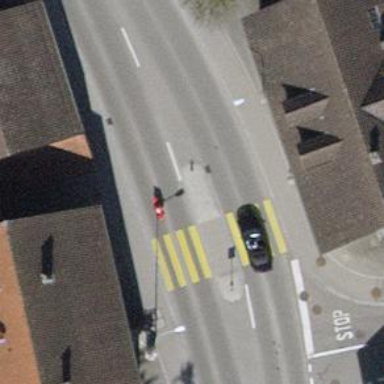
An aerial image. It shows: Uncontrolled crossing on the road.